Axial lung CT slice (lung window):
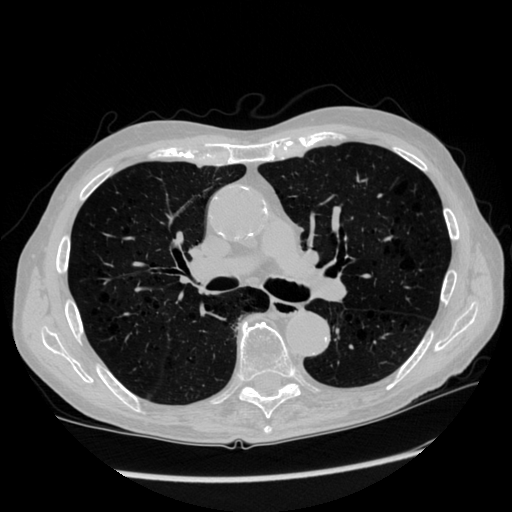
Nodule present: no